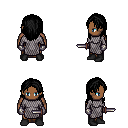
a pixel art fantasy rpg character, male body template, human, dark skin, chain mail, robe skirt, black long hairstyle, metal gloves, black shoes, dagger, four views (front, back, left, right), 2x2 character sprite sheet, small pixel art, hard edges, no anti-aliasing